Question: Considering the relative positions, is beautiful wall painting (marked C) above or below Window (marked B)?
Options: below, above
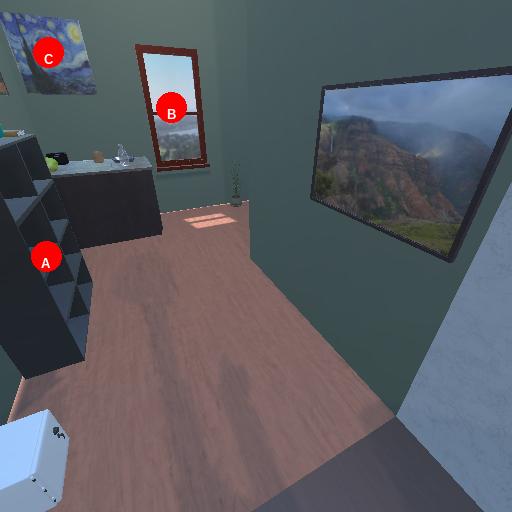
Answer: below